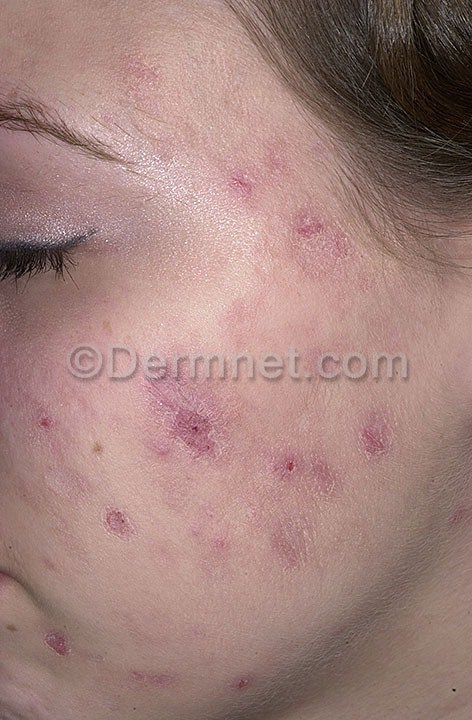
Disease: Acne and Rosacea Photos